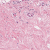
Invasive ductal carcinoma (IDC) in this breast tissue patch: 0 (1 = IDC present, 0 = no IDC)